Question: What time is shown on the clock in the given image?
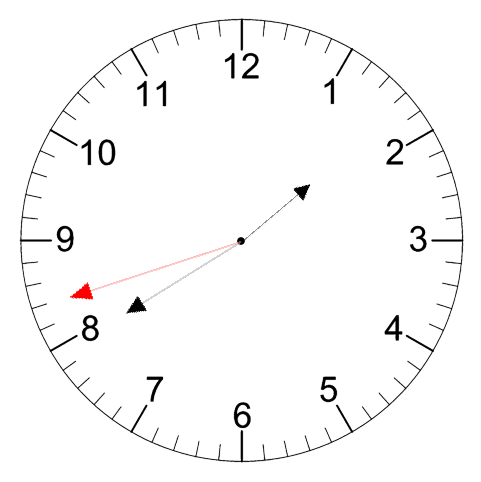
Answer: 01:39:42